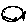
Label: fish